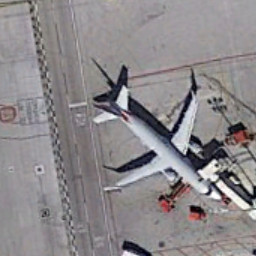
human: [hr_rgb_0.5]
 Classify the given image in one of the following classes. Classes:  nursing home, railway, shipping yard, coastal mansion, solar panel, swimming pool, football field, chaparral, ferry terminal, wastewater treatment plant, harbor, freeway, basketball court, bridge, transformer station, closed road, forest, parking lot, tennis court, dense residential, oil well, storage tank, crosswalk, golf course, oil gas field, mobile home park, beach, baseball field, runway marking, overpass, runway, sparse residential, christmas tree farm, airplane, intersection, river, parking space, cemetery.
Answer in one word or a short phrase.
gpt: airplane